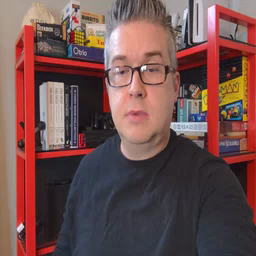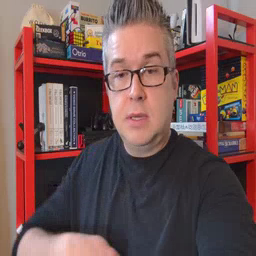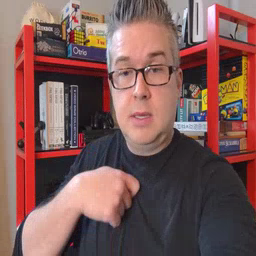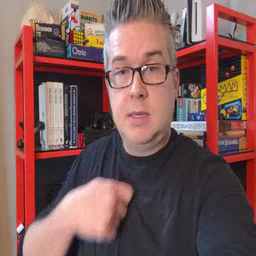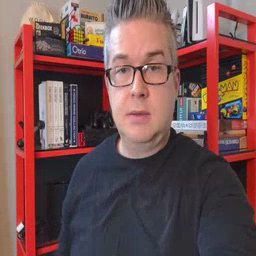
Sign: zipper